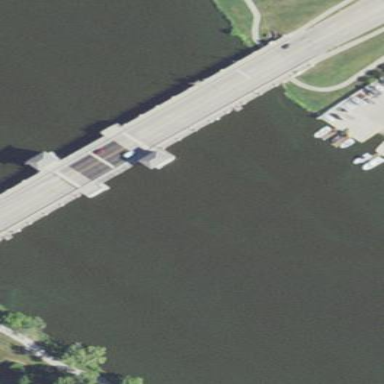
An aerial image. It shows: Movable drawbridge that is man-made.